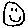
Label: smiley face